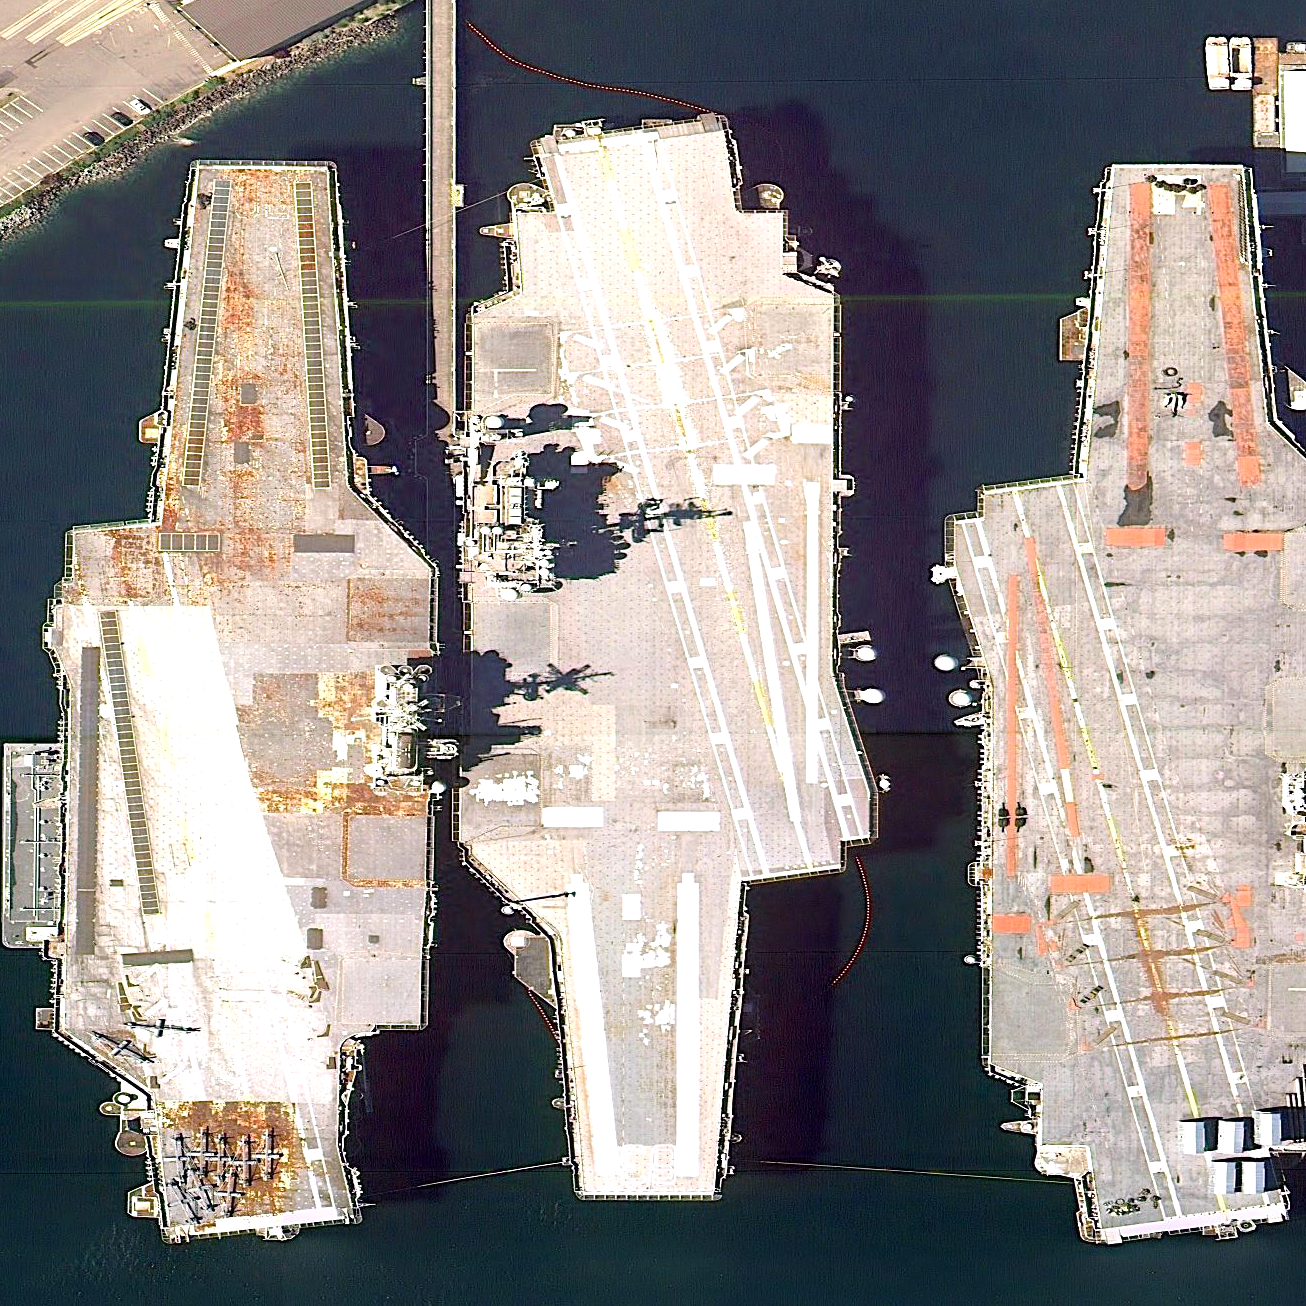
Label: aircraft_carrier